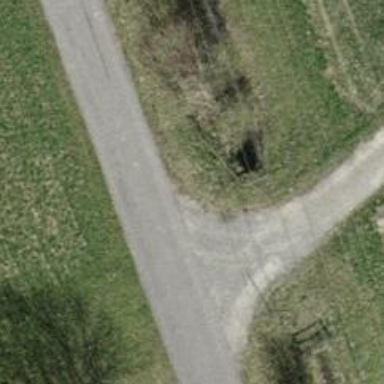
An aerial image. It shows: Culvert tunnel.